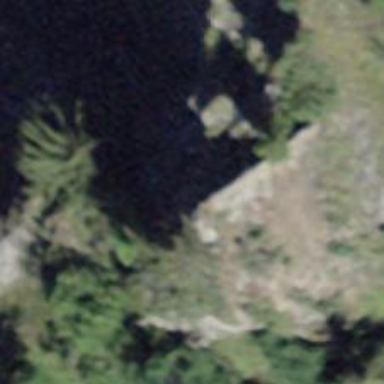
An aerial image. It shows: Cliff in nature.